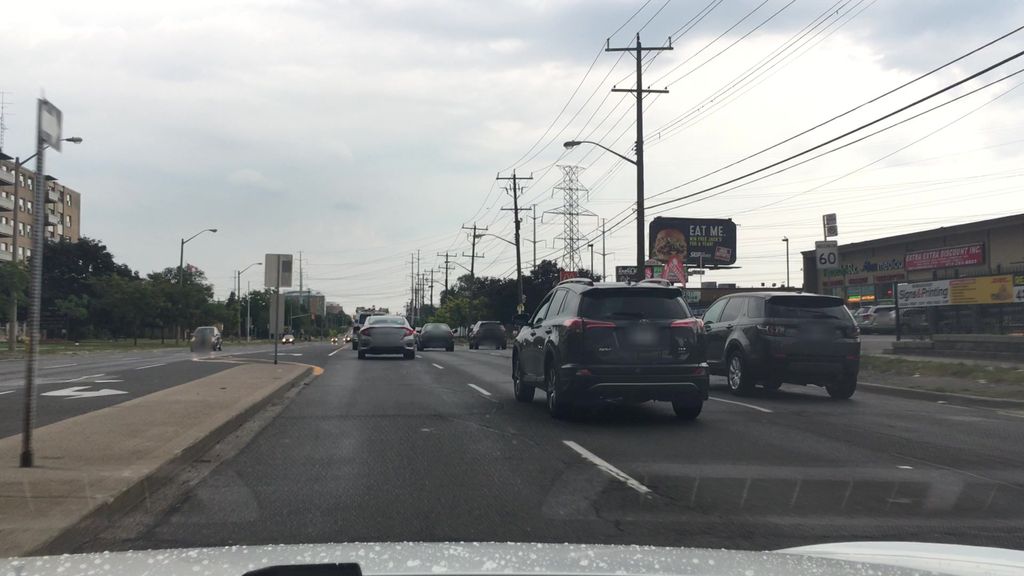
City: toronto